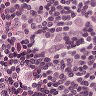
Metastatic tissue present: yes